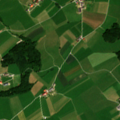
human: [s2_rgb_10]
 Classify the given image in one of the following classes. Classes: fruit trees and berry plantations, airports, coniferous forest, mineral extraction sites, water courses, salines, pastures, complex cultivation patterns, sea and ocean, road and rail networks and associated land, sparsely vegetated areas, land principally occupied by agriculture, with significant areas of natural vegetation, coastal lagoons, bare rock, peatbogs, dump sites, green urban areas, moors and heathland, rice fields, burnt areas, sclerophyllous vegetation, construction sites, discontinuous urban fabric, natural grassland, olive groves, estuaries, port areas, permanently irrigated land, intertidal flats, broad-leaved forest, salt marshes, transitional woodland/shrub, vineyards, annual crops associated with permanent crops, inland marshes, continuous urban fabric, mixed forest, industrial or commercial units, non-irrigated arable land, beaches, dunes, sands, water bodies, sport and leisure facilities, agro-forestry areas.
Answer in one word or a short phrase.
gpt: pastures, land principally occupied by agriculture, with significant areas of natural vegetation, mixed forest